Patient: sex M, age 57
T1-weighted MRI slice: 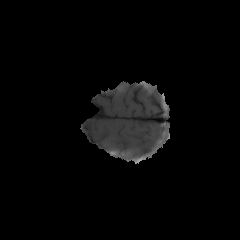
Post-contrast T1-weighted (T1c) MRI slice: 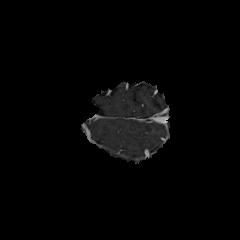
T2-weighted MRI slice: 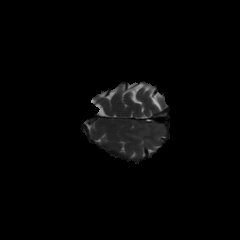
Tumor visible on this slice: no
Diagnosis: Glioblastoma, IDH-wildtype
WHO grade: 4